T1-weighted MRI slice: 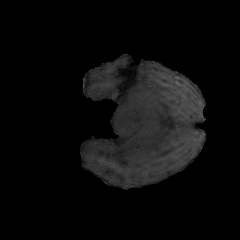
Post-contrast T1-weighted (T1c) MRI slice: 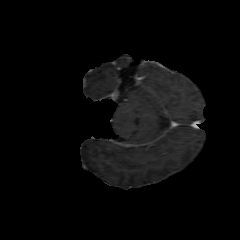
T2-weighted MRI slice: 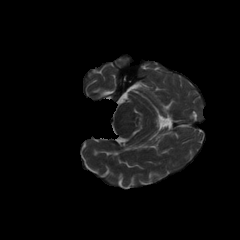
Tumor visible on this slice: no